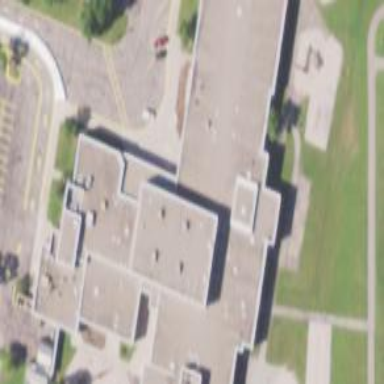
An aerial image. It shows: School building with school amenities.